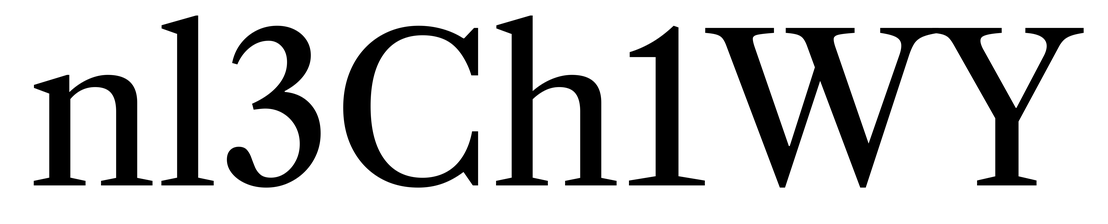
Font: LibreCaslonText_Regular